Field crop: maize
Growth stage: 1
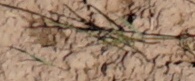
Species: lolium